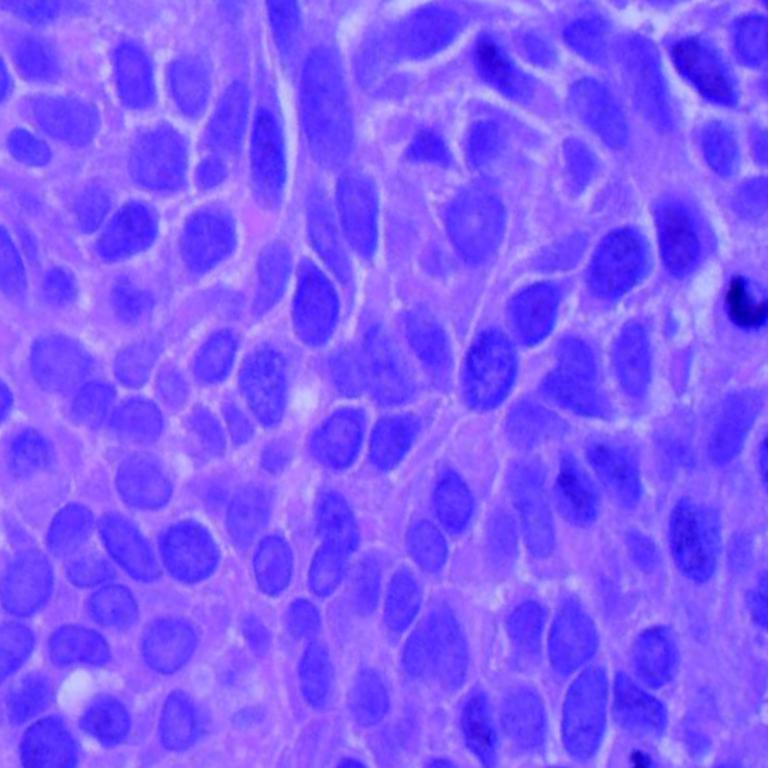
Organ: lung
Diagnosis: squamous carcinomas